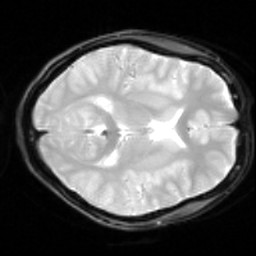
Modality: inplaneT2
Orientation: axial
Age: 25
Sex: female